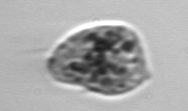
Label: Amoeba